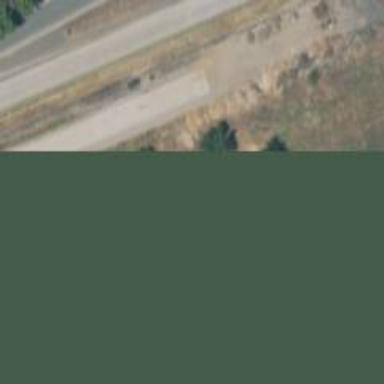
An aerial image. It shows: Motorway.